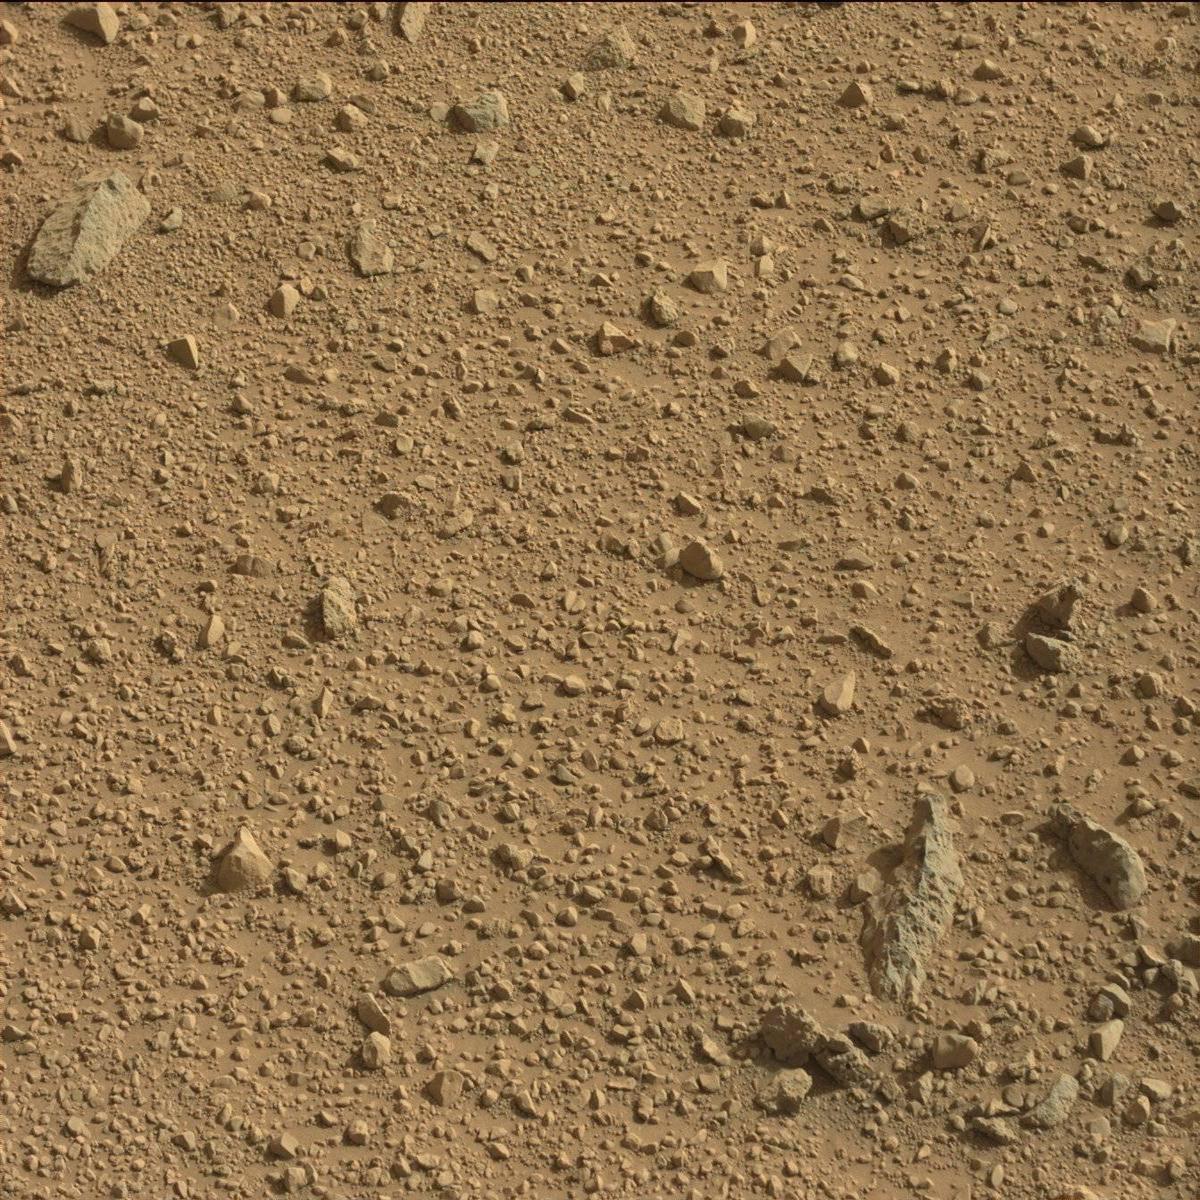
Terrain classes present: Bedrock, Sand / Soil